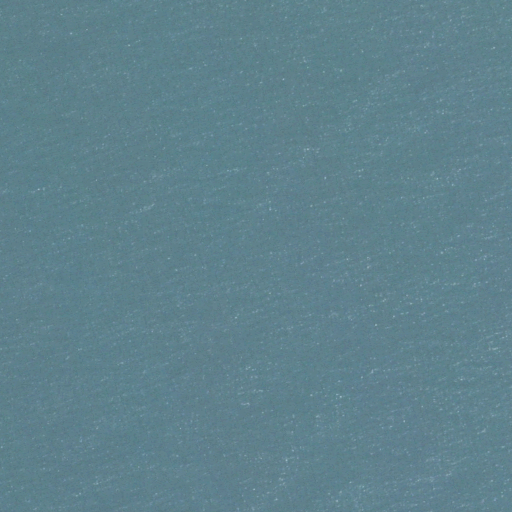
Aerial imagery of bar in Rhode Island named Cormorant Reef containing only open water